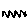
Label: zigzag